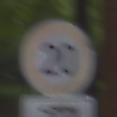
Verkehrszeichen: Geschwindigkeit20
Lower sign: HinweisDurchSinnbild23
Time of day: MorningAfternoon
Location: Outdoor (Urban)
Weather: Overcast
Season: NotSpecified
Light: Natural